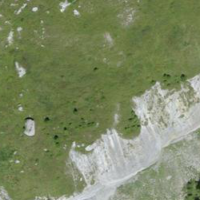
EUNIS habitat code: 26
Species observed at this site:
Marmota marmota
Pyrrhocorax graculus